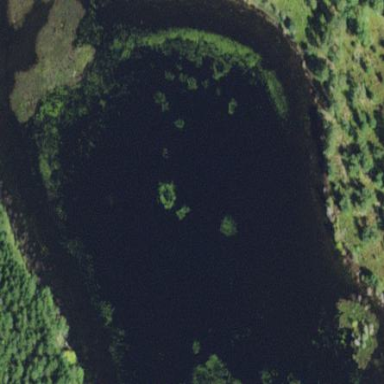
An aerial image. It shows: Beautiful lake surrounded by nature.